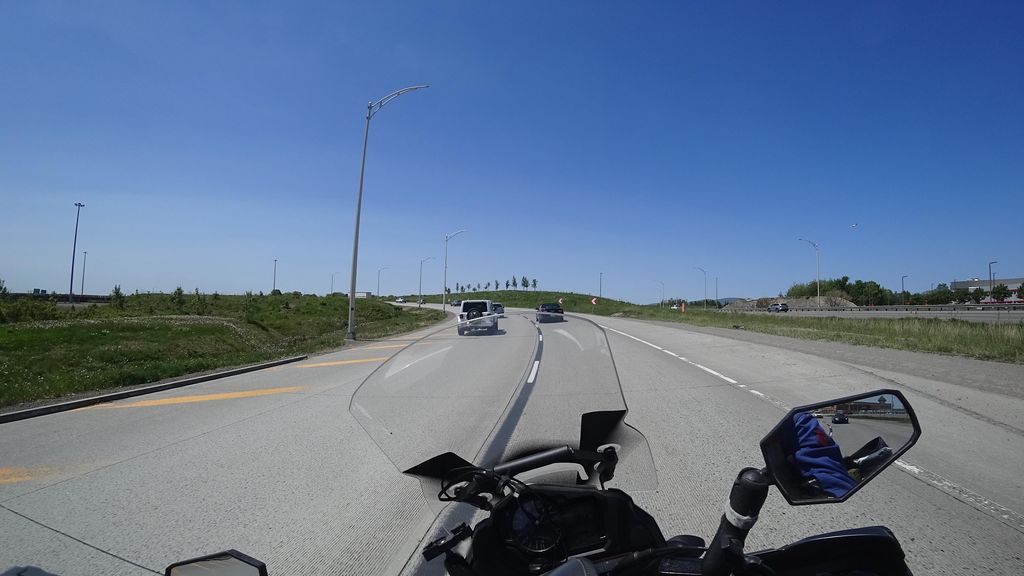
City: quebec_city